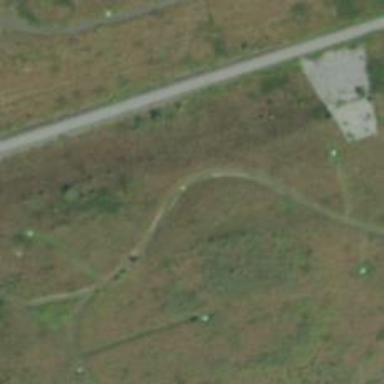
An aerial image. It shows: Path with cycle track.